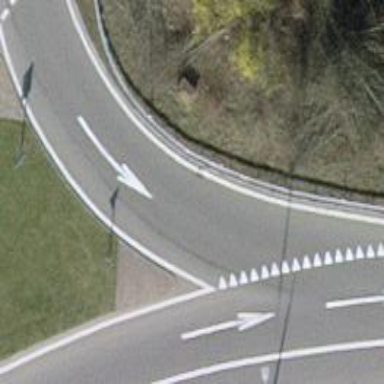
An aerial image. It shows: Road with "give way" sign.